Question: Familiar with creating textfields in a form like this example:-
'''
Name :<input type="text" name="visitor" /><br /><br />
Email :<input type="text" name="visitormail" /><br /><br />
Phone :<input type="text" name="visitorphone"/><br /><br />
'''
and validating same as in this type of example:-
'''
$vname = $_GET["visitor"];
$vemail = $_GET["visitormail"];
$vphone = $_GET["visitorphone"];
// VALIDATION INTRODUCTION - THESE ARE THE FORM FIELDS THAT WE REQUIRED THE VISITOR TO FILL IN
if(empty($vname)
|| empty($vemail)
|| empty($vphone))
{
echo "<h2>Go Back and fill in all fields </h2>
";
die ("Use the Go Back button !! ");
}
if(!$vemail == "" && (!strstr($vemail,"@") || !strstr($vemail,".")))
{
echo "<h2>Go Back and enter a valid E-mail Address</h2>
";
die ("Use the Go Back button !!");
}
'''
The above script works....see this image!
When the form is created with onfocus textfields as in the following example:-
'''
<input type="text" name="visitor" value="NAME" size="23" onfocus="if (this.value == 'NAME') {this.value = '';}" onblur="if (this.value == '') {this.value = 'NAME';}">
'''
....the above validation no longer works as there is in the textfield!
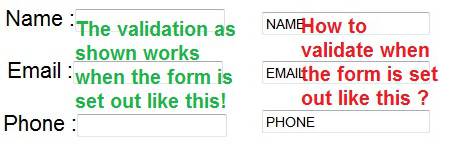
Answer: The simplest way would be altering your current script's if statement like so:
'''
if((empty($vname) || trim(strtolower($vname)) == 'name')
|| (empty($vemail) || trim(strtolower($vemail)) == 'email')
|| (empty($vphone) || trim(strtolower($vphone)) == 'phone'))
'''
That should get the job done if you are happy with your current script, but over all you could do a lot better when it comes to your validation as it seems fairly error prone and doesn't seem that user friendly right now - Then again it is an example script so perhaps that's on purpose.
Anyway, like I said, that would be the simplest way with your current script, although not the best way by any means.